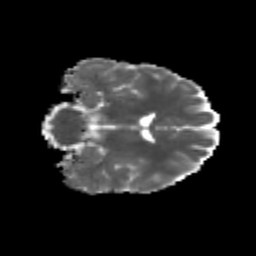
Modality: MD
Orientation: coronal
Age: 24
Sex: male
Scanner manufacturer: siemens
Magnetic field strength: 3 T
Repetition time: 3.5 s
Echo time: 0.113 s